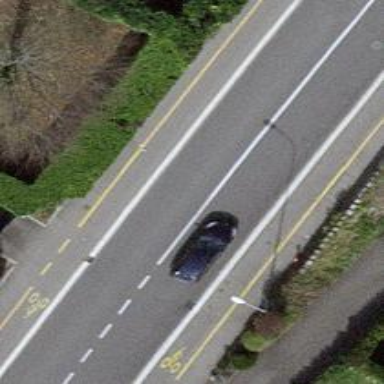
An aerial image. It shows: Secondary road with cycle track.